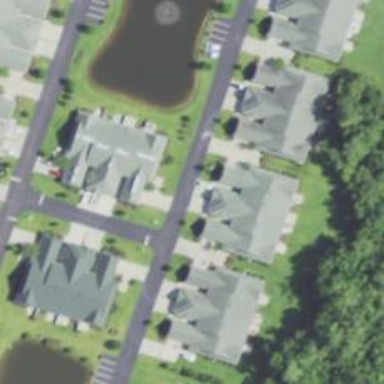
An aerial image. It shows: Neighborhood.